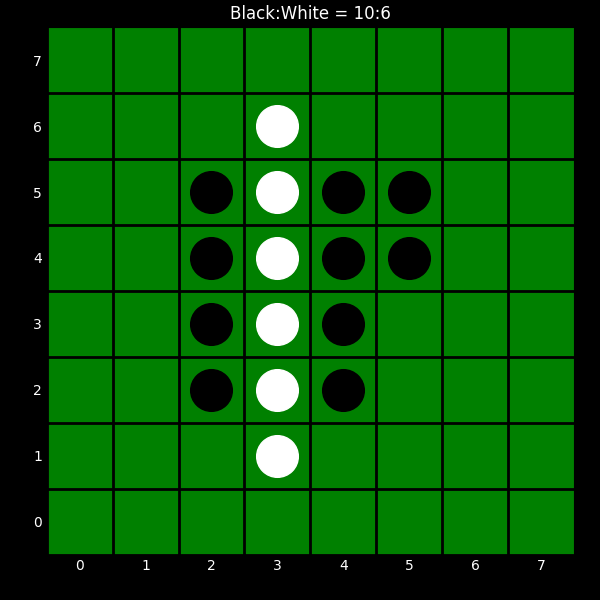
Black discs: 10
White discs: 6